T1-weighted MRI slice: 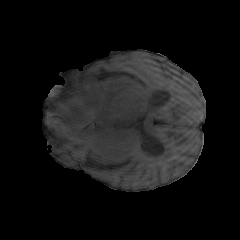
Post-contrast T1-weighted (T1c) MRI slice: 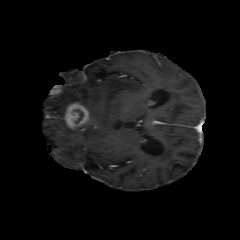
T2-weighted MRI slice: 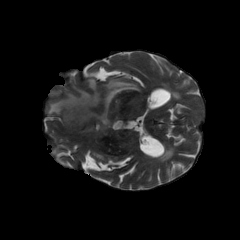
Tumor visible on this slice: yes